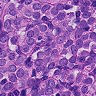
Metastatic tissue present: yes